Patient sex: M
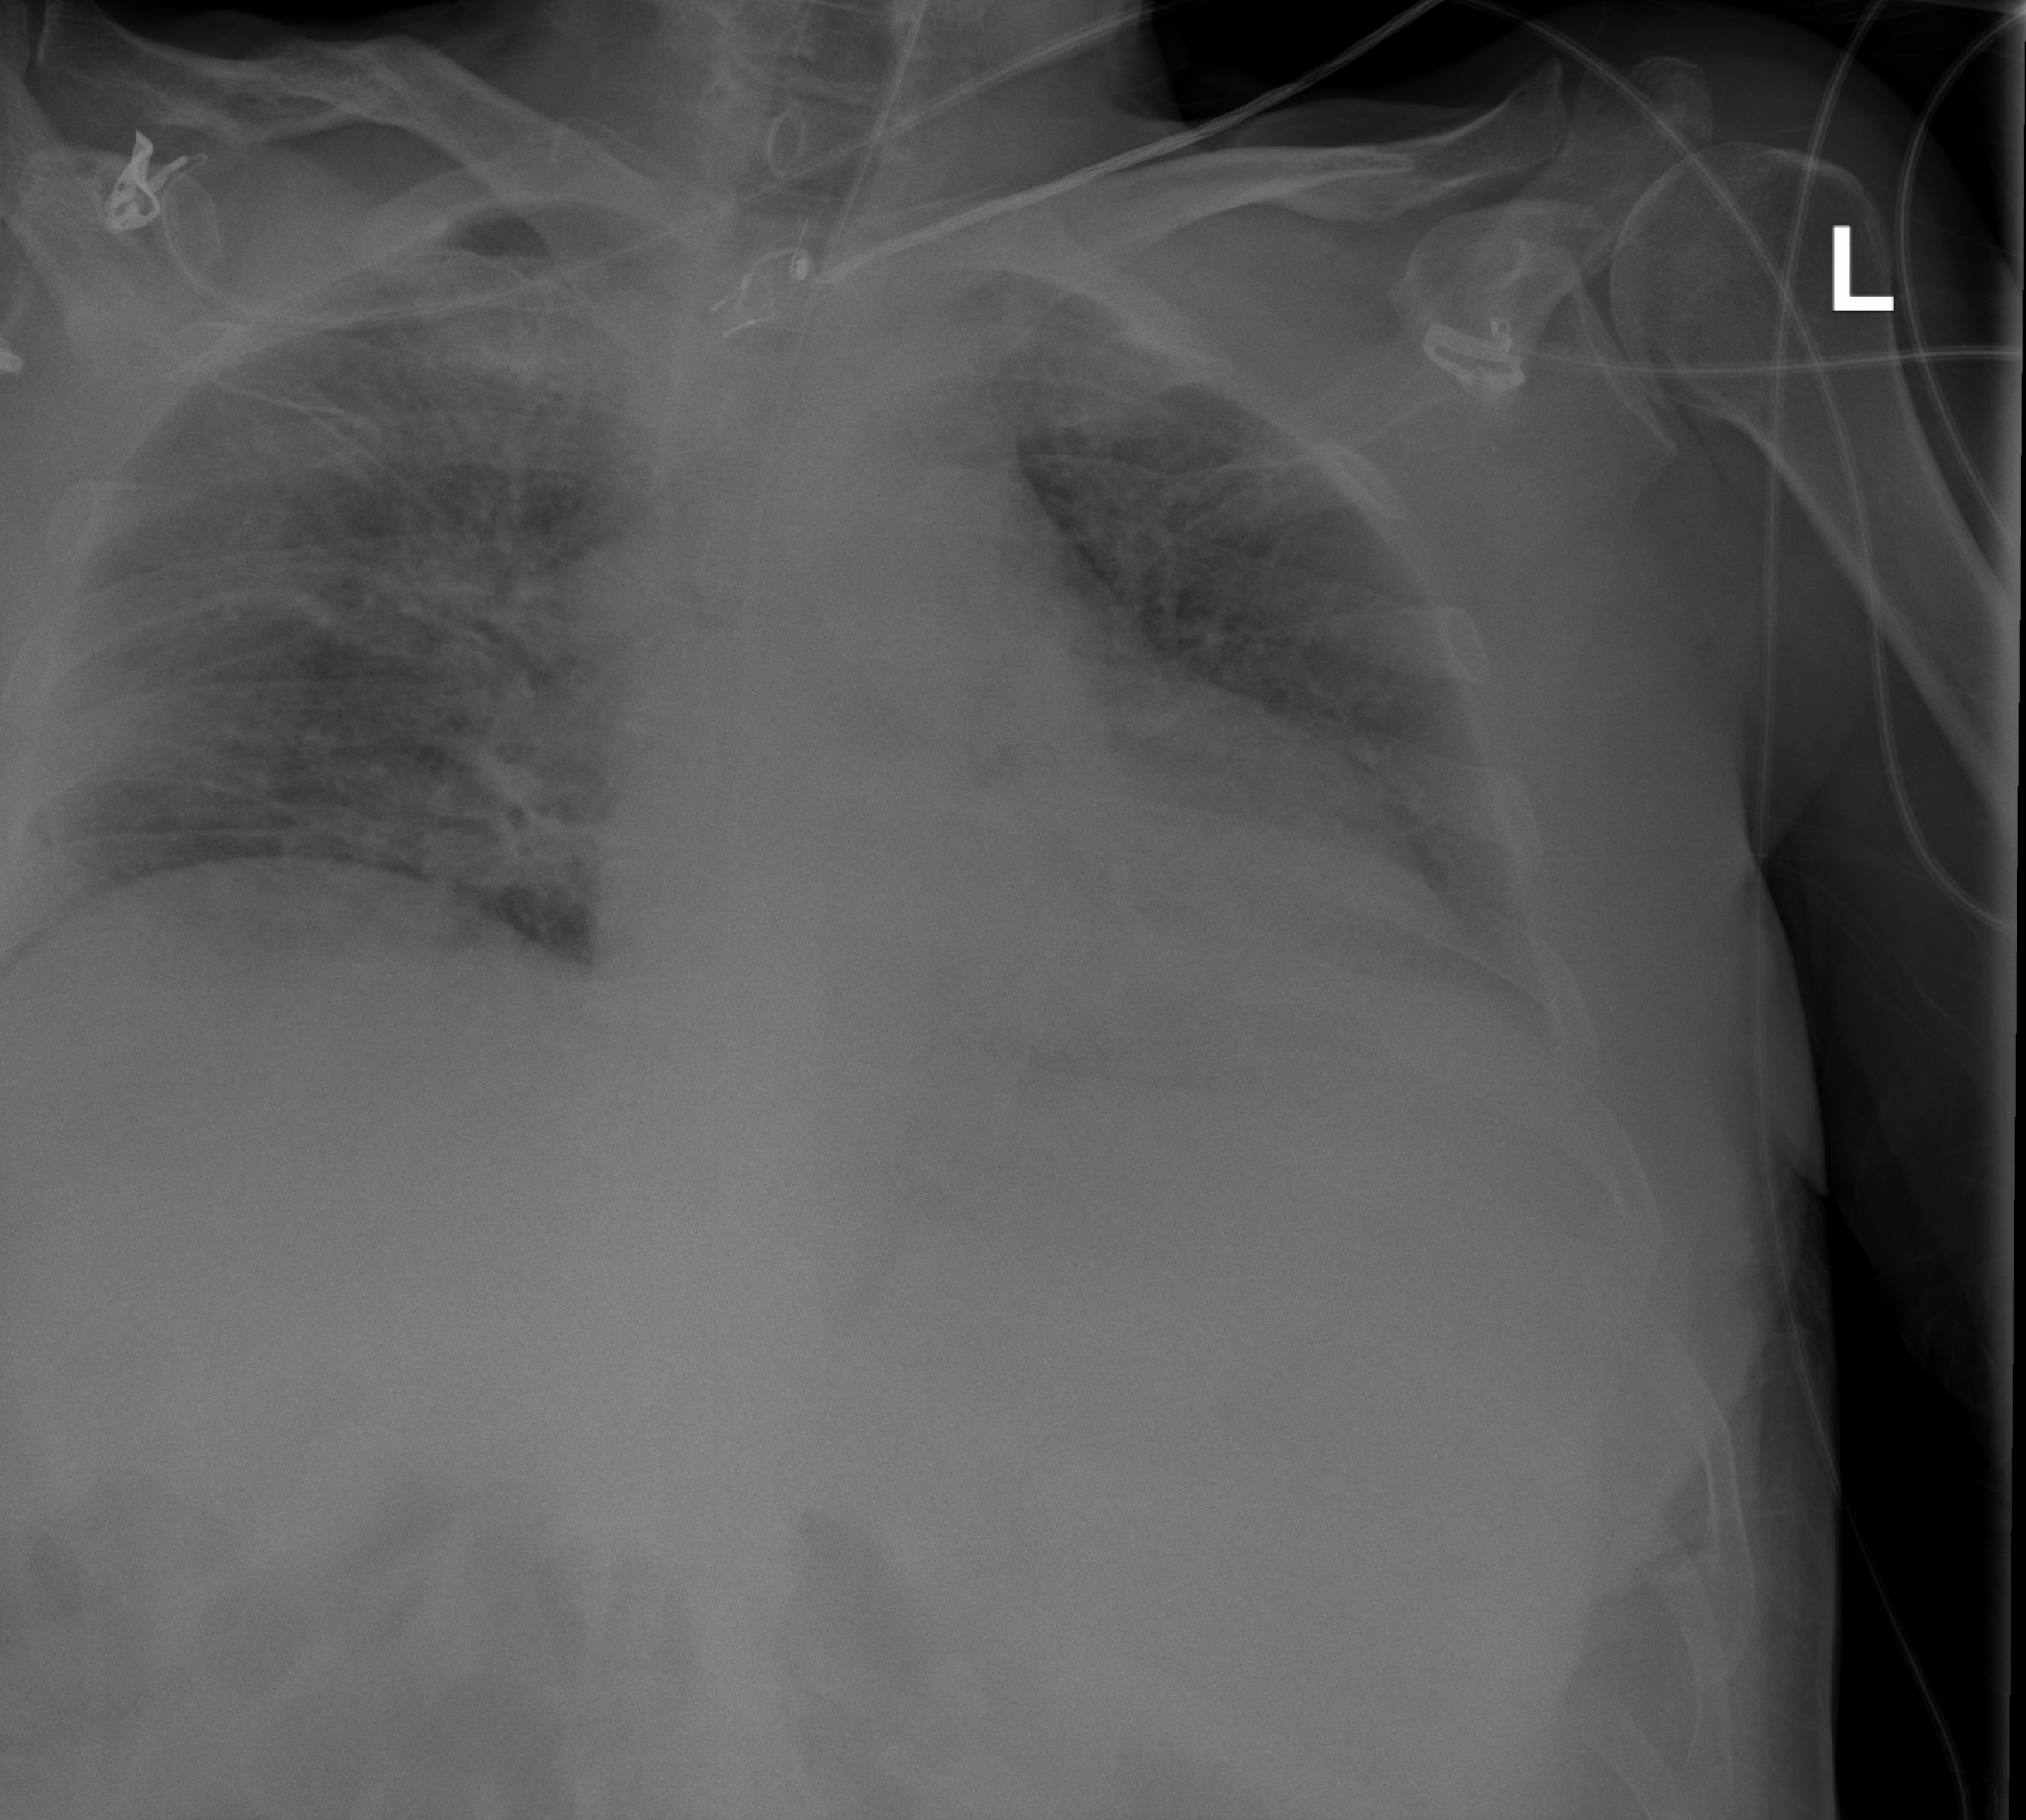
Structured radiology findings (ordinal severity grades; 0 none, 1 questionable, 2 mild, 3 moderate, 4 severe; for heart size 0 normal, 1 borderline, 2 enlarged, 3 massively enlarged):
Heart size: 2
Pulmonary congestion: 0
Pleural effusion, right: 0
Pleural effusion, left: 0
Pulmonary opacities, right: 1
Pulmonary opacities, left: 1
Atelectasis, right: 2
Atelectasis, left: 2